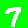
Digit: 7